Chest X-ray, AP view. Patient: 52 years old, sex F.
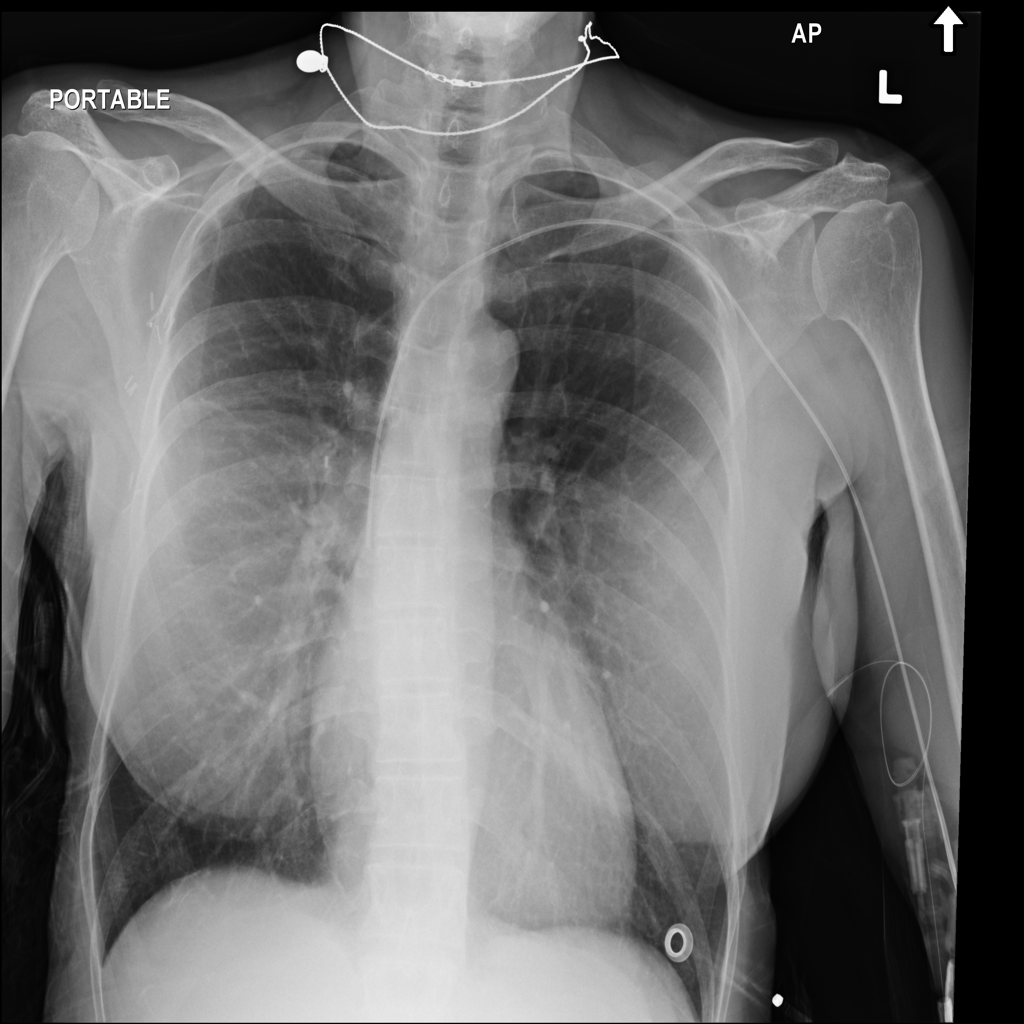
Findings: No Finding